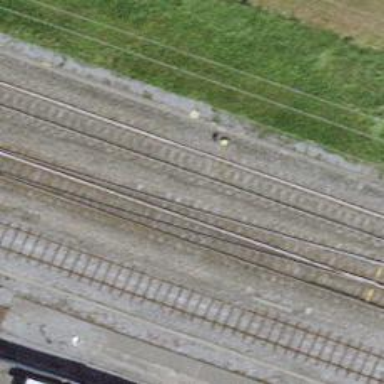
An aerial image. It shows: Rail siding with electrified tracks using contact line.